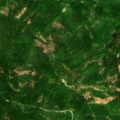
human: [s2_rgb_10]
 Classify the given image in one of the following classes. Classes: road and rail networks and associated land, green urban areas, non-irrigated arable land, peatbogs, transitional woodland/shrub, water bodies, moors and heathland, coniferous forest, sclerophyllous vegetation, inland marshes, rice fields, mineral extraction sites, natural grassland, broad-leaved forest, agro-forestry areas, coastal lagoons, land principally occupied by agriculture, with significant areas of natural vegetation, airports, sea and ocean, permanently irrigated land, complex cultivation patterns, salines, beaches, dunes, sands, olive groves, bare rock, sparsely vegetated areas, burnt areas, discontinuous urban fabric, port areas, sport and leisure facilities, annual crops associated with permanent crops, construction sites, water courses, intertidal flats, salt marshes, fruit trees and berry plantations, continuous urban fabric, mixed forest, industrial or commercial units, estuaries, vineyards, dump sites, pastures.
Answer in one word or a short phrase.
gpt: broad-leaved forest, coniferous forest